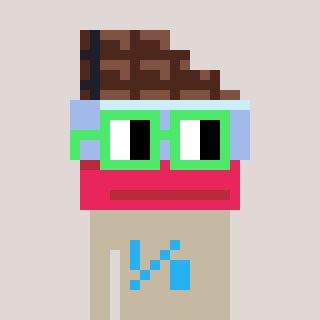
a pixel art character with square light green glasses, a chocolate-shaped head and a bege-colored body on a warm background